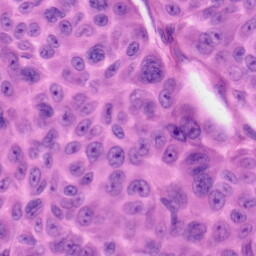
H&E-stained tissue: Skin